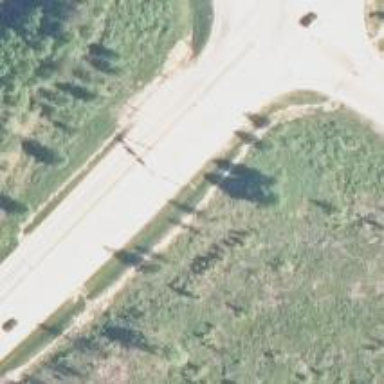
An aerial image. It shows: Trunk highway.